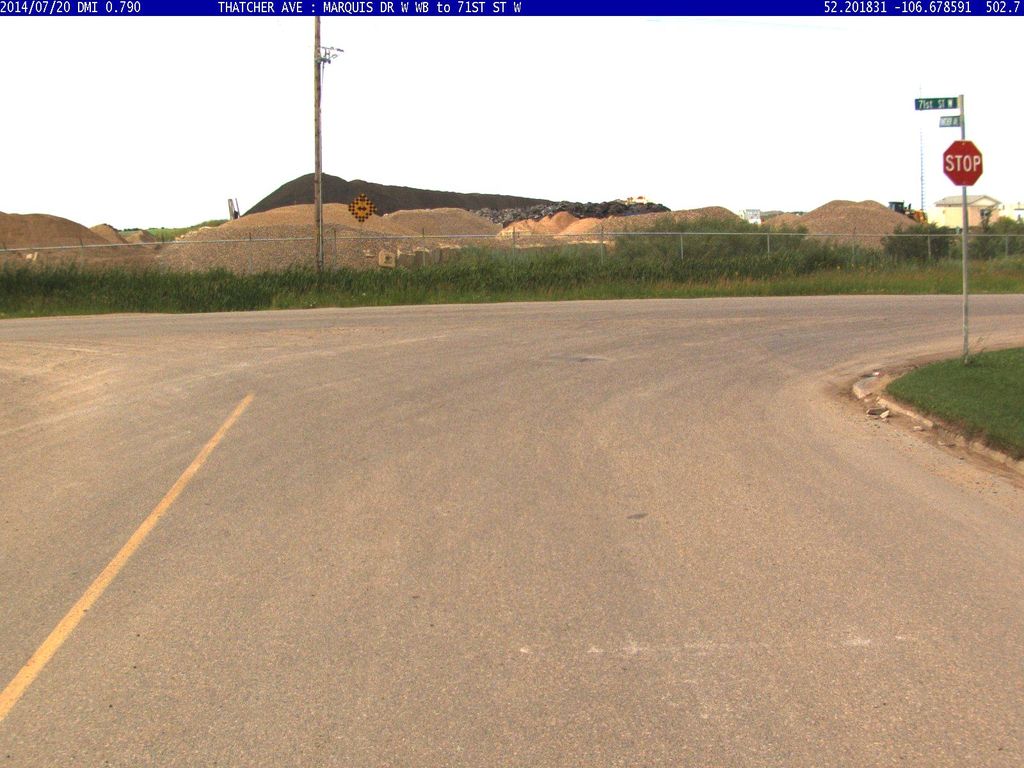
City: saskatoon